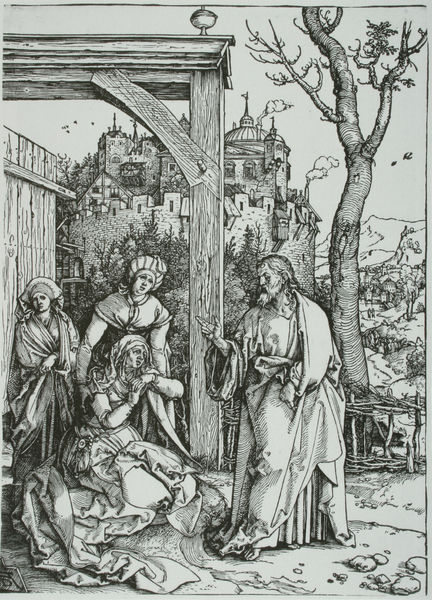
Titel: Das Marienleben - Christi Abschied von seiner Mutter
Künstler: Albrecht Dürer
Institution: (Seriendruck)
Schlagwörter: baum, berg, blau, gemälde, gruppe, hand, himmel, mann, umhang, weiß, wolken, frauen, landschaft, menschen, sitzen, stadt, äste, bunt, fenster, finger, frau, geste, grau, holz, hut, kleider, lampe, schwarz, szene, zeichnung, dach, haus, schloss, schnee, tuch, weg, zaun, gespräch, haube, bart, arm, arme, bibel, falten, stehen, stein, steine, vollbart, hände, ast, baumstamm, erde, natur, stamm, vögel, wind, zweige, hütte, kirche, qualm, rauch, boden, gewand, haare, gewänder, kind, personen, blatt, anhöhe, kamin, schornstein, turm, füße, holzschnitt, fahne, berge, gebirge, dorf, dächer, mauer, schornsteine, farbe, kahl, herbst, winter, kuppel, falte, zeigefinger, balken, nadel, bretter, zeigen, tor, zinnen, tadt, tusche, krank, narren, burg, religion, türme, abschied, pfahl, zweig, festung, brett, druck, schnitt, schwarz weiss, hochdruck, initialen, schraffur, holzstich, radierung, stich, kupfer, knien, hauben, beten, darstellung, maserung, christus, jesus, jesus christus, mauern, christlich, flehen, knieend, kniend, mittelalter, segnen, stall, fachwerk, predigt, gelehrter, holzwand, dürer, maria, kupferstich, vordach, magdalena, anbetung, betend, jerusalem, laube, bitten, gläubige, marien, holzbalken, josef, verkündigung, aum, bretterzaun, krippe, holztor, zuhören, schießscharten, kuperstich, überdacht, albrecht, albrecht dürer, segensgestus, erzählung, predigen, bedeckung, noli me tangere, durer, christud, urg, flehend, ruck, stichd, sünderin, segnet, wolkeen, aquaerell, burh, kuppels, zuhörerinnen, leibeigene, maitresse, stucg